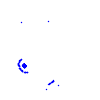
Particle: pion